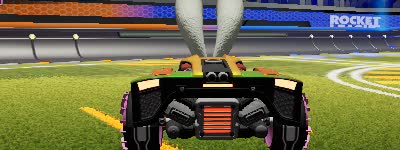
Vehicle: breakout